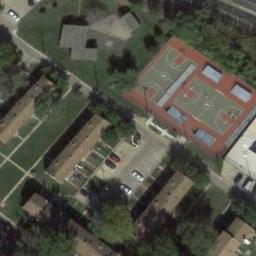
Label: basketball_court